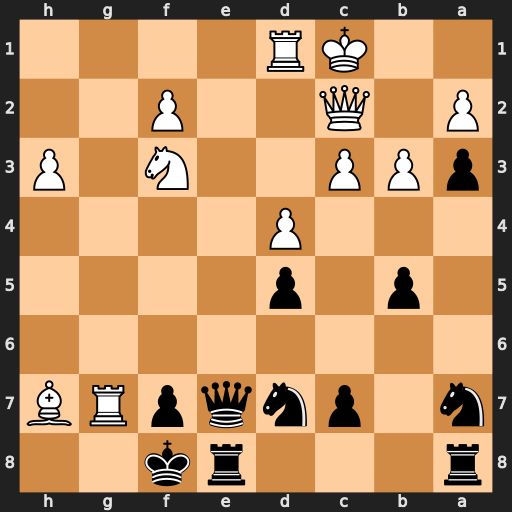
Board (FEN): r3rk2/n1pnqpRB/8/1p1p4/3P4/pPP2N1P/P1Q2P2/2KR4
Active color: b
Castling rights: -
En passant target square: -
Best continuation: Kxg7 Rg1+ Kh8